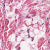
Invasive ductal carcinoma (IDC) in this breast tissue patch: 0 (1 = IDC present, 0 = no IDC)